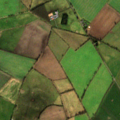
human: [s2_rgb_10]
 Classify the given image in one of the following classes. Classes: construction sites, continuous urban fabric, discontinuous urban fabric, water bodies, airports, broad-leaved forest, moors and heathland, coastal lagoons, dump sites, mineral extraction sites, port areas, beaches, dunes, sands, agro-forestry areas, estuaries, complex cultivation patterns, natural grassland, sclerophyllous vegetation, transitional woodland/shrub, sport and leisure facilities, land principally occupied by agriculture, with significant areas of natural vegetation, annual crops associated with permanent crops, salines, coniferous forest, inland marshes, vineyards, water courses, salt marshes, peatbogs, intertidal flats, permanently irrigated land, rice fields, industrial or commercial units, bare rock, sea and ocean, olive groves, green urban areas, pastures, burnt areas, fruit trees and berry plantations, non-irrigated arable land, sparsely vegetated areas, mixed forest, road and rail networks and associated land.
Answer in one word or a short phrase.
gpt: non-irrigated arable land, pastures